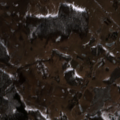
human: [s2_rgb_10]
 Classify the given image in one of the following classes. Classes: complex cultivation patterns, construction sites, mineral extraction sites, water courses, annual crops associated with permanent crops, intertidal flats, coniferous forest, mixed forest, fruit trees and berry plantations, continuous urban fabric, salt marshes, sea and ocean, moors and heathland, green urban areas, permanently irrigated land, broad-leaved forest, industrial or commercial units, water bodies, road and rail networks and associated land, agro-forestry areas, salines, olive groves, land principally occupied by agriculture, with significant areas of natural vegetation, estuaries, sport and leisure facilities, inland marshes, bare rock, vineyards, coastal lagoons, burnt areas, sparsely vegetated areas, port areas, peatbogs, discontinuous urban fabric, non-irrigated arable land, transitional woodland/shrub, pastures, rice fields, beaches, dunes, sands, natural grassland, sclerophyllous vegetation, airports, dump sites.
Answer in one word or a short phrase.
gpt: non-irrigated arable land, land principally occupied by agriculture, with significant areas of natural vegetation, broad-leaved forest